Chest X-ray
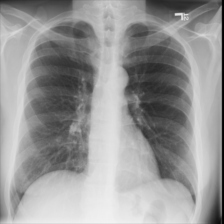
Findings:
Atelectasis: negative
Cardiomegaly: negative
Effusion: negative
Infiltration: negative
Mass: negative
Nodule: negative
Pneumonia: negative
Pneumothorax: negative
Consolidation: negative
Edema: negative
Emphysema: negative
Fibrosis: negative
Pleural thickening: negative
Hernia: negative